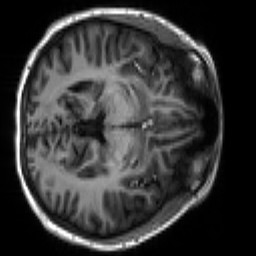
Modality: T1w
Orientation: axial
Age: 20
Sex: female
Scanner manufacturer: siemens
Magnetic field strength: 3 T
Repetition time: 2.3 s
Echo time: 0.00267 s